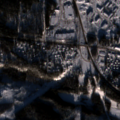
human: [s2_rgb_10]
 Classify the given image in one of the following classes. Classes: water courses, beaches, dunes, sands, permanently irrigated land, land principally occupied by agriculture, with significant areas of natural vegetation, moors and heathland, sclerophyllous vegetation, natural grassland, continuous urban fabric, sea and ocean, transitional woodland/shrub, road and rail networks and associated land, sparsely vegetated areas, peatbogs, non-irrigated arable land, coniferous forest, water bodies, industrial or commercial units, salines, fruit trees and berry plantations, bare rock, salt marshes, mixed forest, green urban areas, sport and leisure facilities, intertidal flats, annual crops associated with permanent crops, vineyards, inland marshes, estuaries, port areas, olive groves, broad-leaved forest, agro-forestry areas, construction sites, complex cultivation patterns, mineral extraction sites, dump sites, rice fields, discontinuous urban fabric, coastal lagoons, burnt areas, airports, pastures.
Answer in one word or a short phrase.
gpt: discontinuous urban fabric, industrial or commercial units, green urban areas, land principally occupied by agriculture, with significant areas of natural vegetation, coniferous forest, mixed forest, transitional woodland/shrub